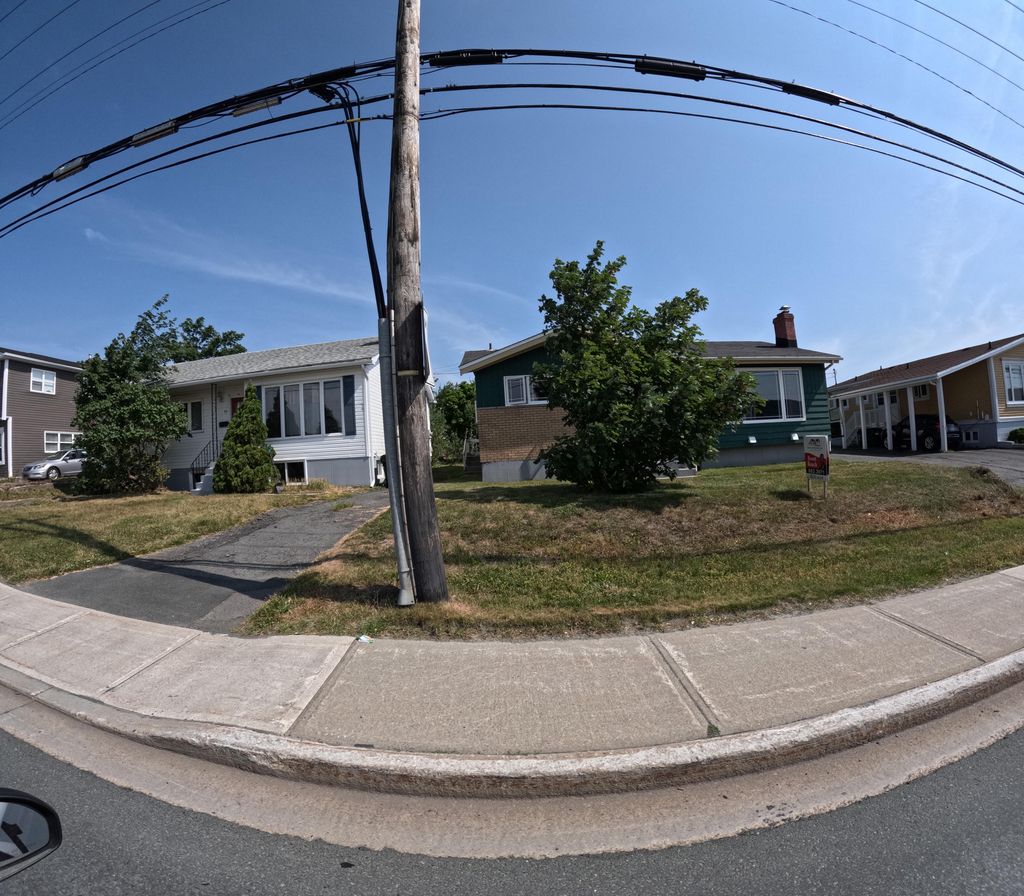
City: st_johns